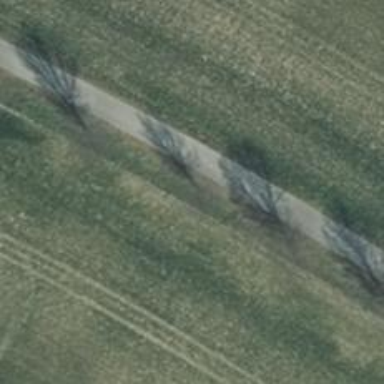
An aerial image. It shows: Tree-lined avenue.